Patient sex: F
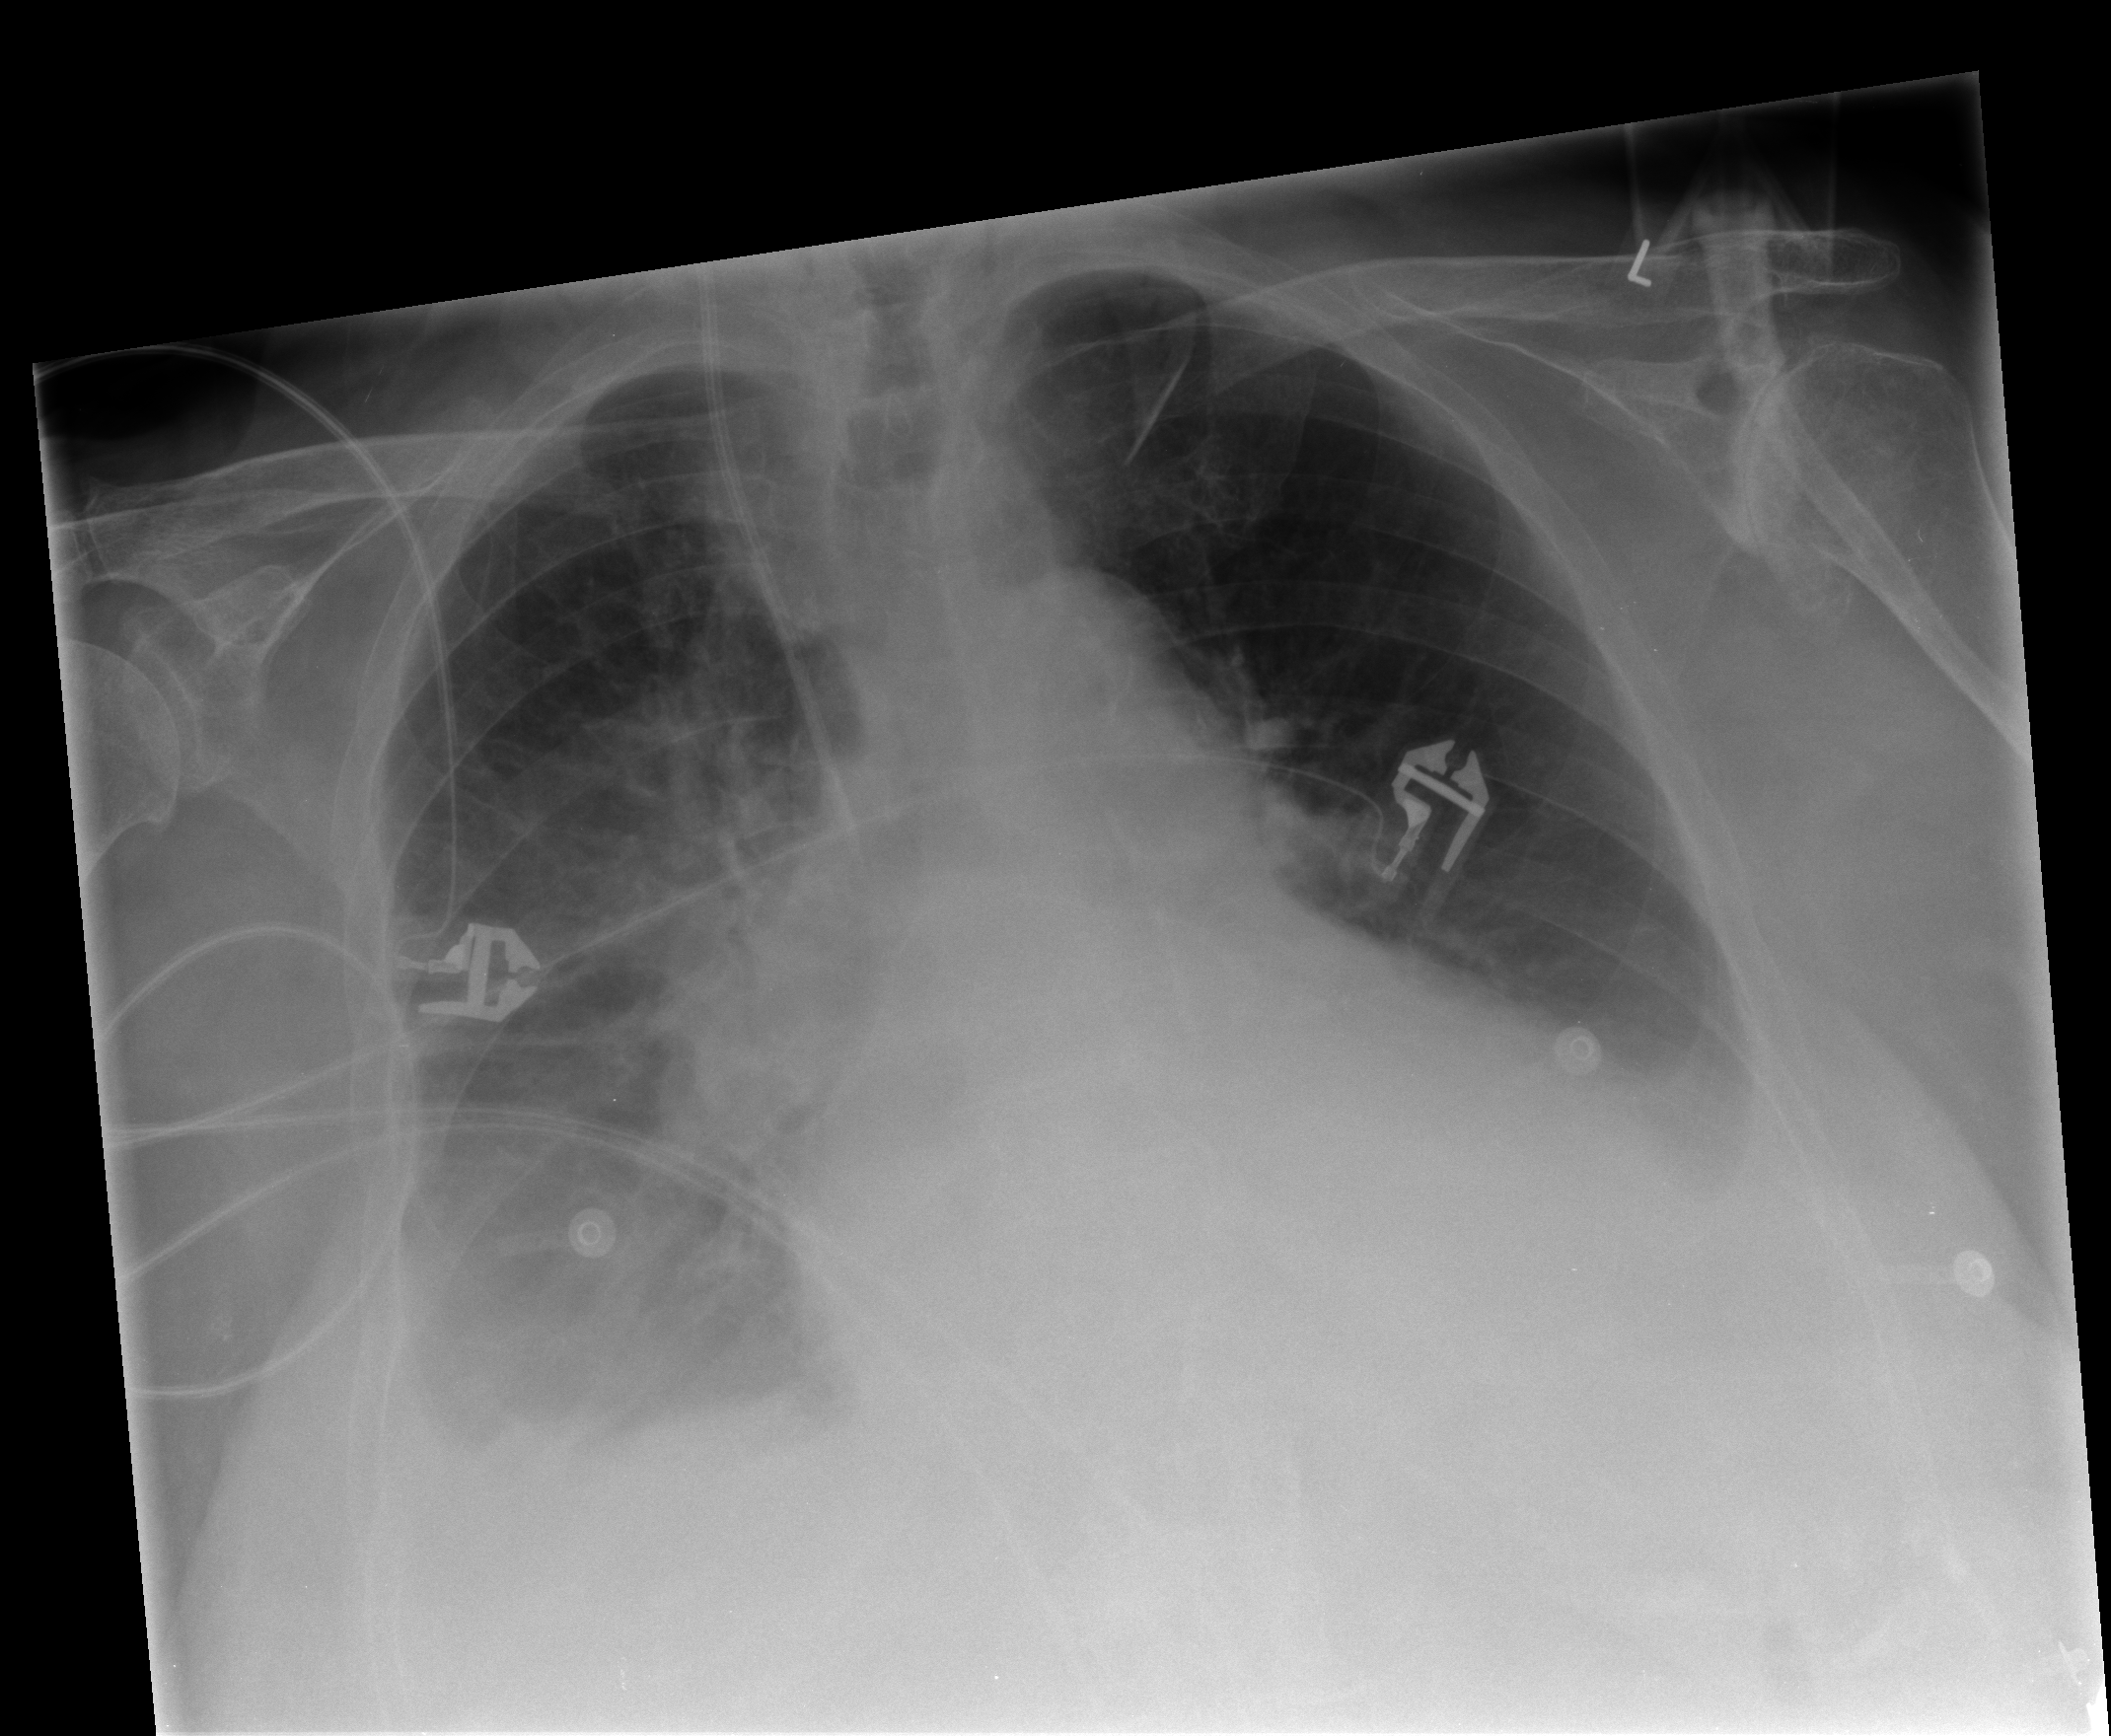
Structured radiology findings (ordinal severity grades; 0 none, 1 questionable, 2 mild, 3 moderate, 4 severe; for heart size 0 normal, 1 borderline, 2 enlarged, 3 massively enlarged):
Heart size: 1
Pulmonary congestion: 2
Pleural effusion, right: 3
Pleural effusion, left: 2
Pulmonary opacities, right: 0
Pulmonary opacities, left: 0
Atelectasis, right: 2
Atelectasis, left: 2